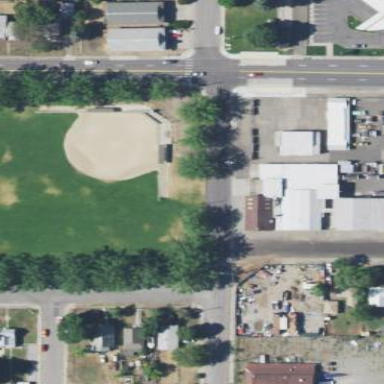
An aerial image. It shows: Baseball pitch for leisure land.